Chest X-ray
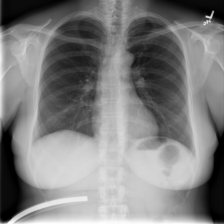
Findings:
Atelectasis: negative
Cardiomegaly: negative
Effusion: negative
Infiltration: negative
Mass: negative
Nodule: negative
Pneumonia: negative
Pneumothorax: negative
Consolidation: negative
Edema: negative
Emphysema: negative
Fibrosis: negative
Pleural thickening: negative
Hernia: negative